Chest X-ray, AP view. Patient: 56 years old, sex F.
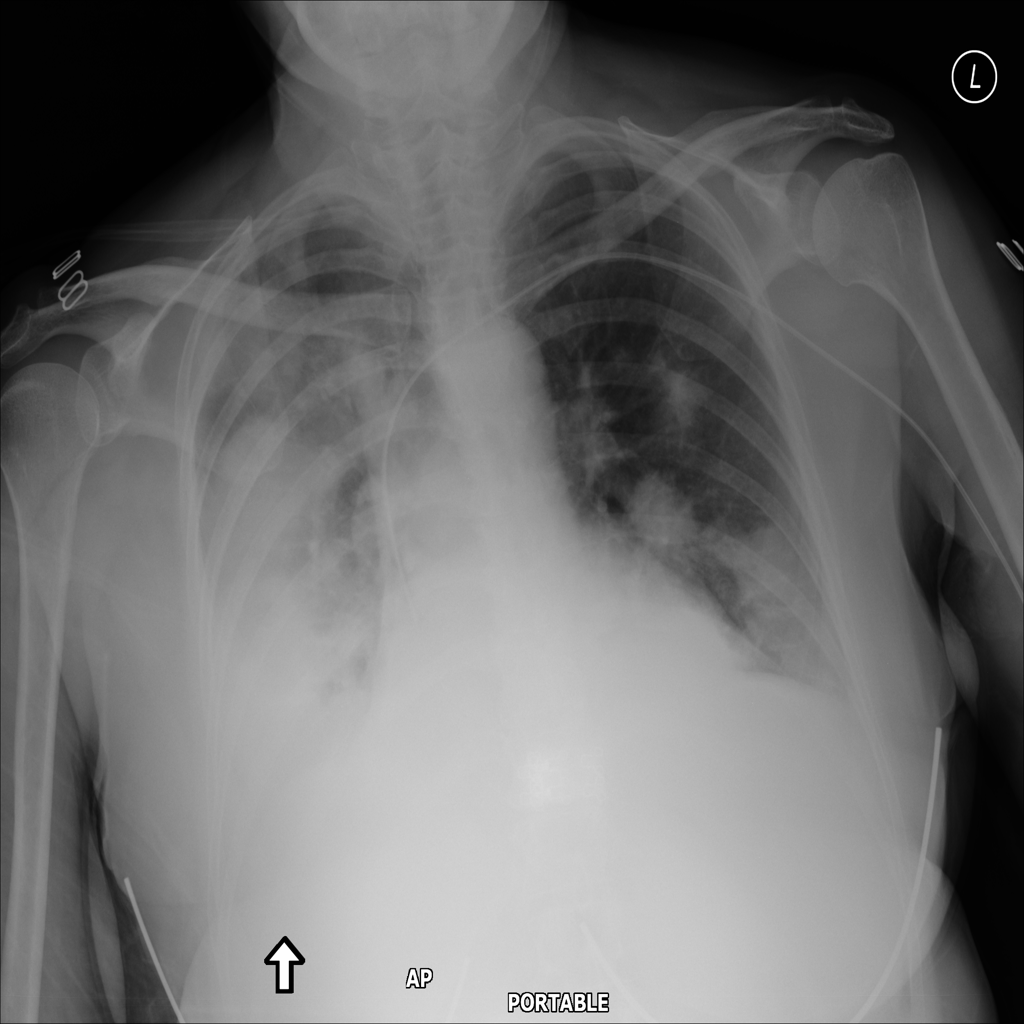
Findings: No Finding